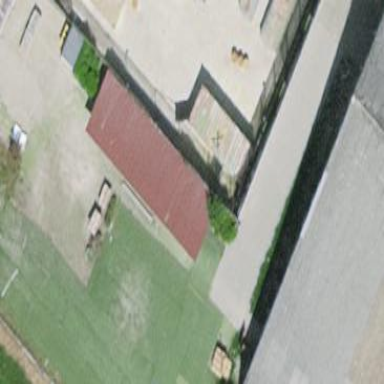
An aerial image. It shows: View of roof of building.